Question: It is required to place a number of queens so that there is a queen in each row and column. Find the number of different placements of queens that satisfy the constraint that queens cannot attack each other. At the same time, the newly placed queen cannot be eaten by the existing knight, but there is no need to consider whether the knight will be attacked by the queen.
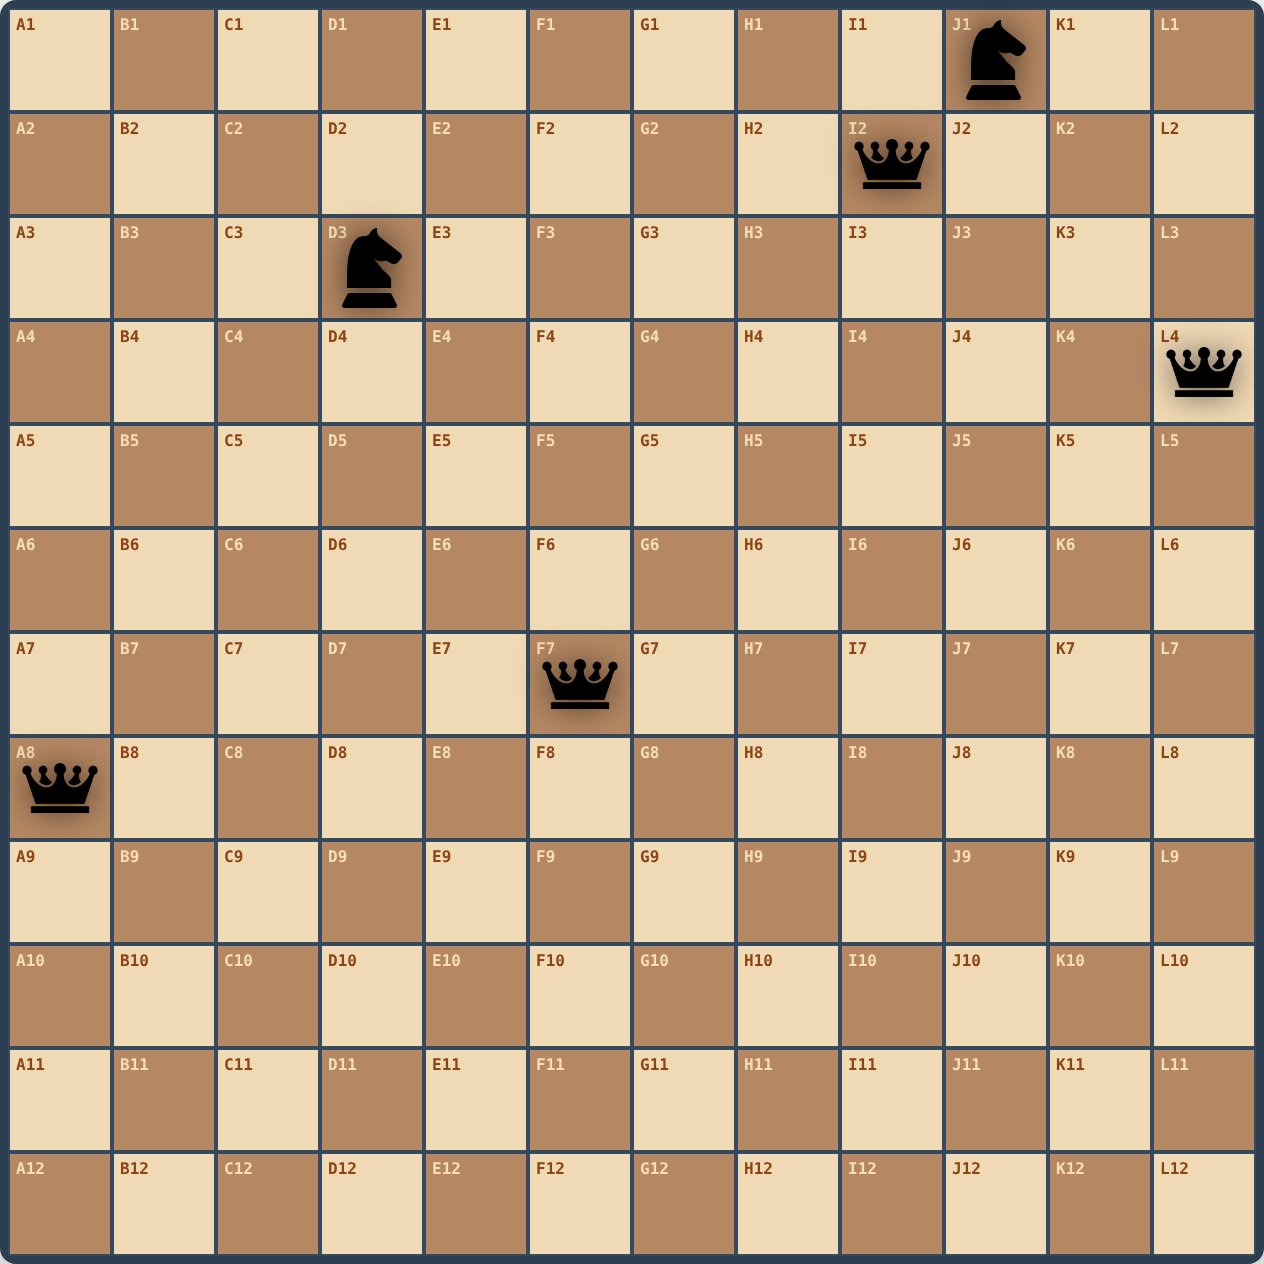
Answer: 2